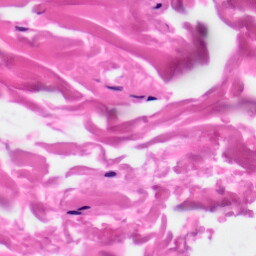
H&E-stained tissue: Skin